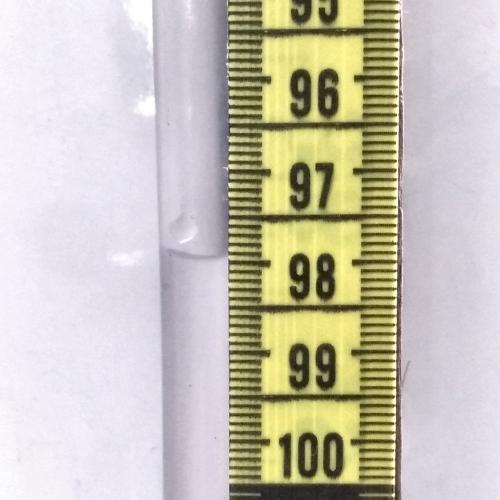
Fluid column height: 97.9 cm